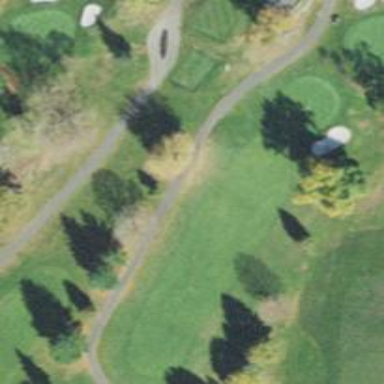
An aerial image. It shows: View of golf hole.